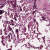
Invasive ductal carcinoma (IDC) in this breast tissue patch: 0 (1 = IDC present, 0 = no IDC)